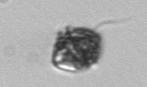
Label: Kryptoperidinium_triquetrum